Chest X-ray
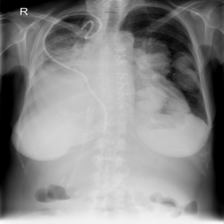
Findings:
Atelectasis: negative
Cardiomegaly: negative
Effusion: negative
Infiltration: negative
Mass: positive
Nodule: negative
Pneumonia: negative
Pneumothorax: negative
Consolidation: negative
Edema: negative
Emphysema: negative
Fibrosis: negative
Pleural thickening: negative
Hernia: negative